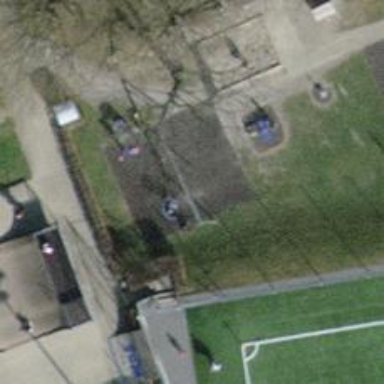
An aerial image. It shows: Playground with basket swing.